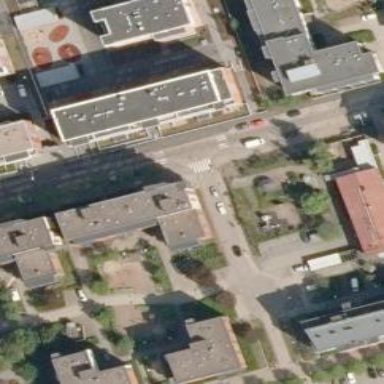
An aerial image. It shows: Asphalt footway.